Field crop: tomato
Growth stage: 1
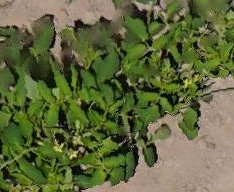
Species: tomato